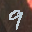
Label: 9